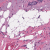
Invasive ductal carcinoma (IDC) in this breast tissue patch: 0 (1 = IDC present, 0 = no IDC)